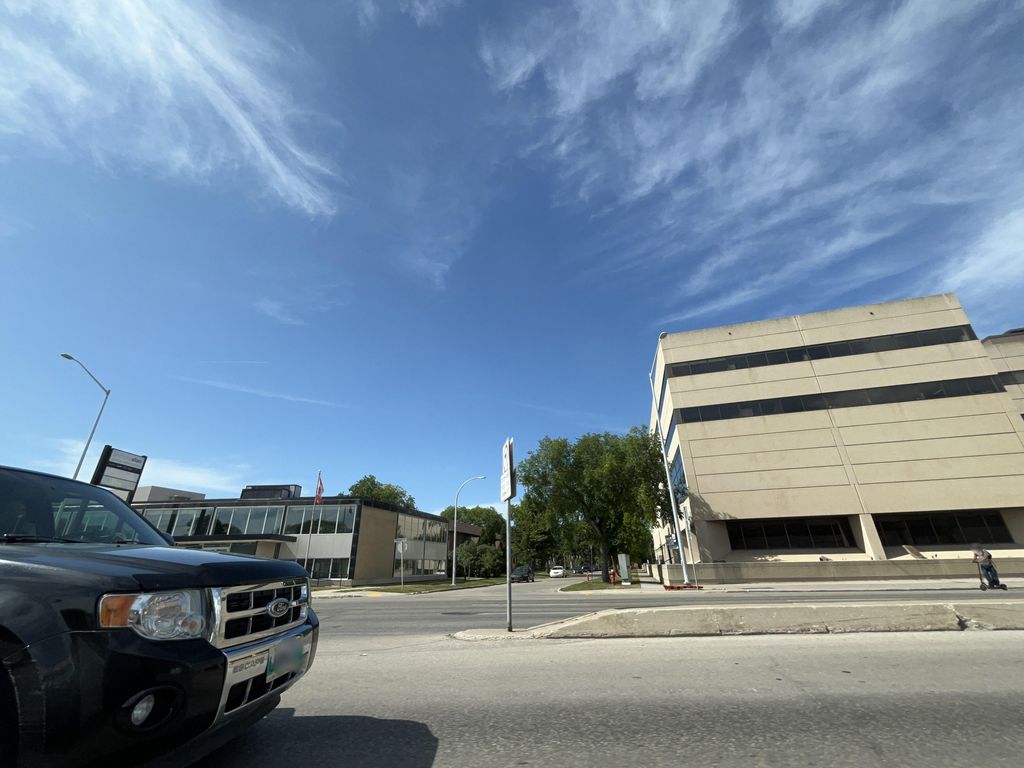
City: winnipeg